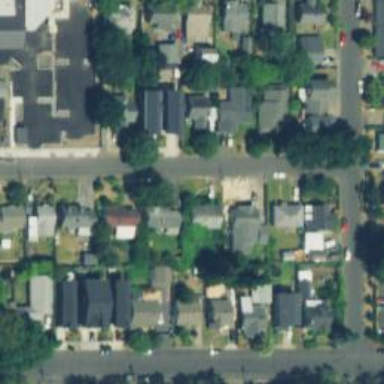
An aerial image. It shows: Residential road with sidewalk on the left side.